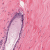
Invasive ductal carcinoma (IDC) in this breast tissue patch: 0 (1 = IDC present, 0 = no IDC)